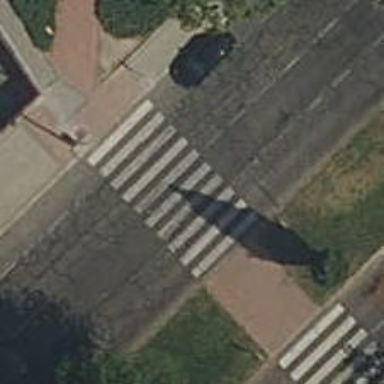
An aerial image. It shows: Uncontrolled zebra crossing with central island.